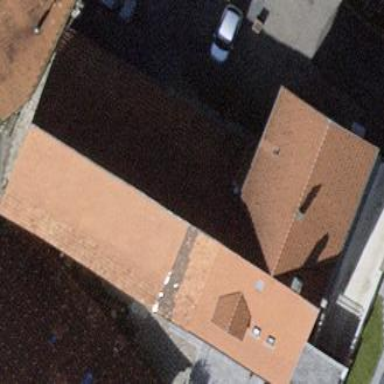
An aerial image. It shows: Building with gabled roof.